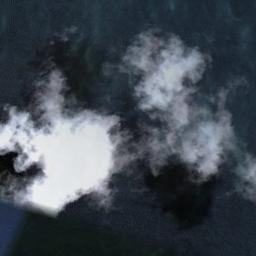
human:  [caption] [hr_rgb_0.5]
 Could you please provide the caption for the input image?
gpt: The white cloud is above land .

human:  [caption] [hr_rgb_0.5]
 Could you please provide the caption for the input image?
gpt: White clouds in the air and clouds cast on the blue sea .

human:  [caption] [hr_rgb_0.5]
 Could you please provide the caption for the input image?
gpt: There is a little thin cloud above the farmland .

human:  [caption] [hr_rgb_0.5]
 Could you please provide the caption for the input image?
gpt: The cumulus clouds are located above the surface of the sea and the shadow of the clouds is on the sea .

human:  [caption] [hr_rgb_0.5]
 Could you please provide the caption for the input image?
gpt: There are some white clouds over a deep-blue sea .